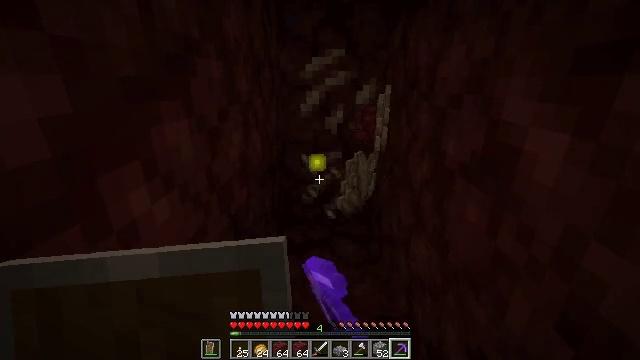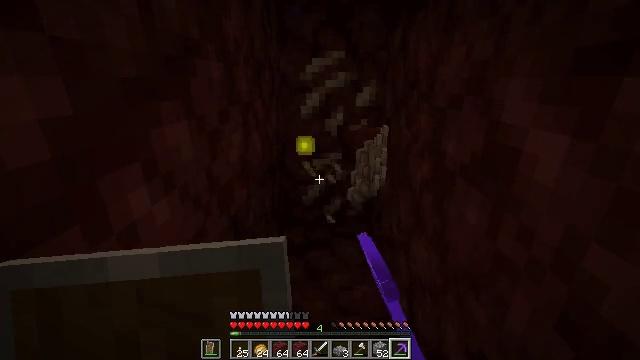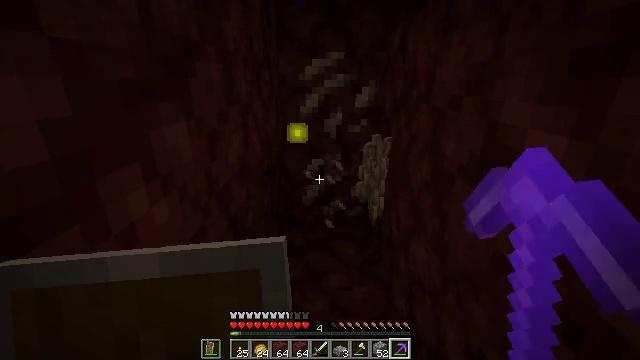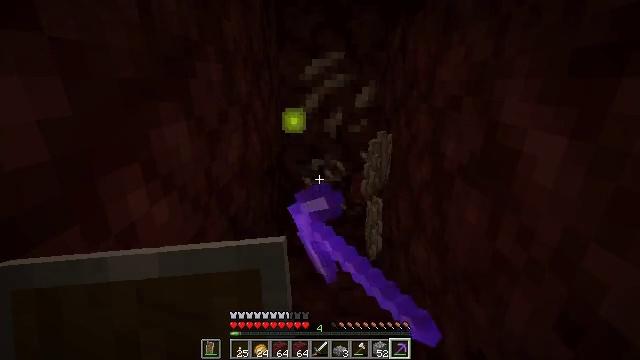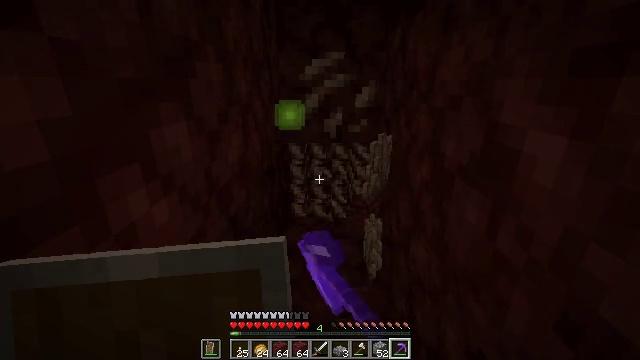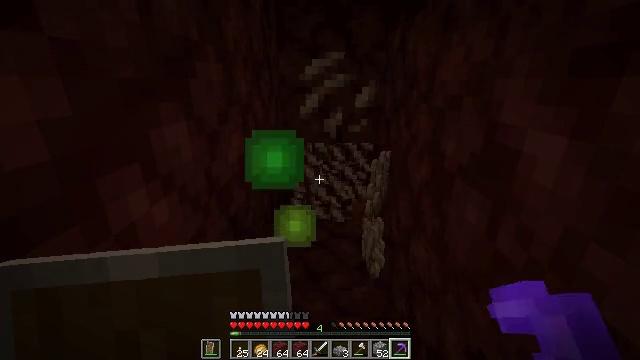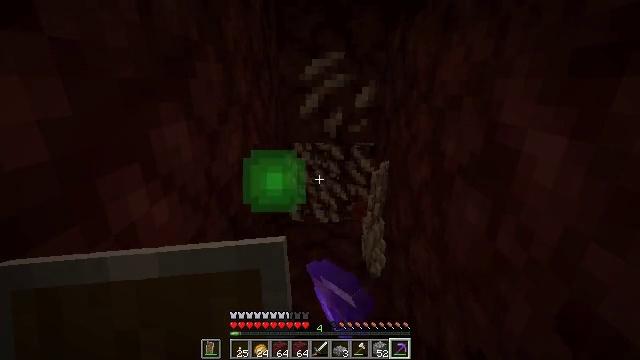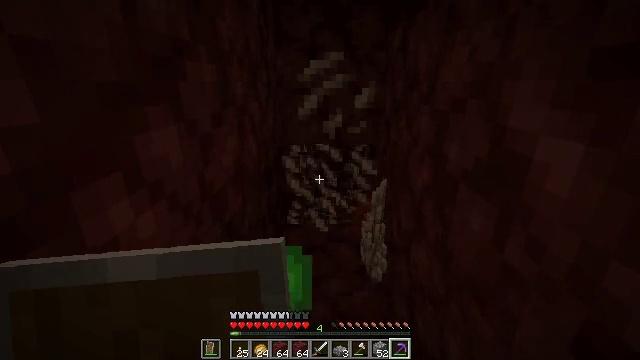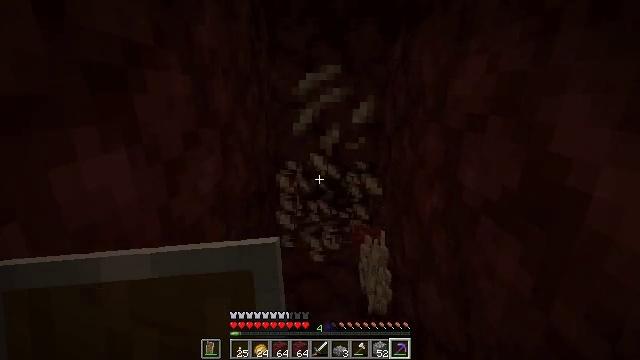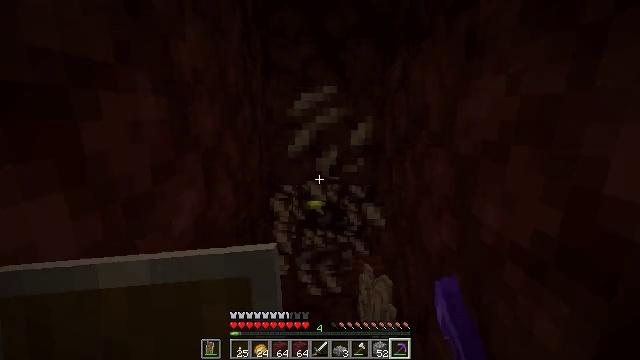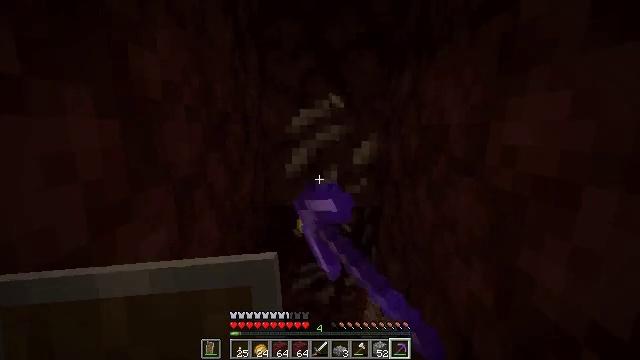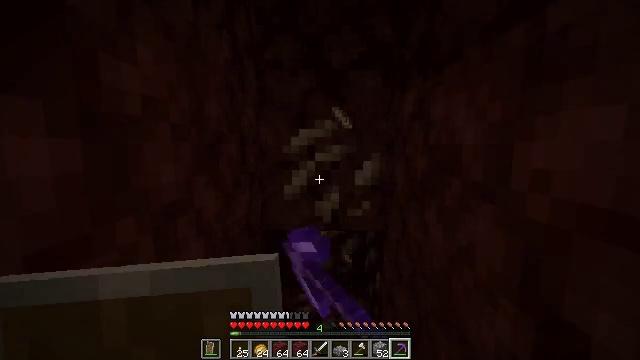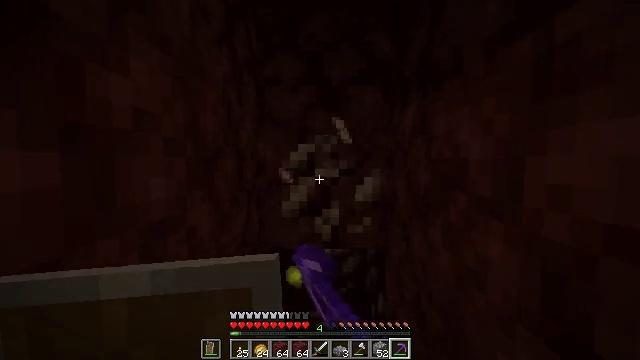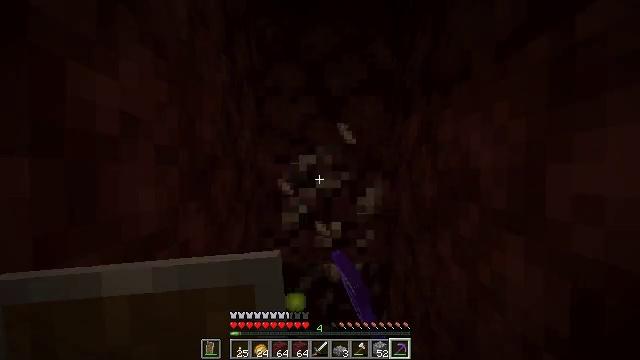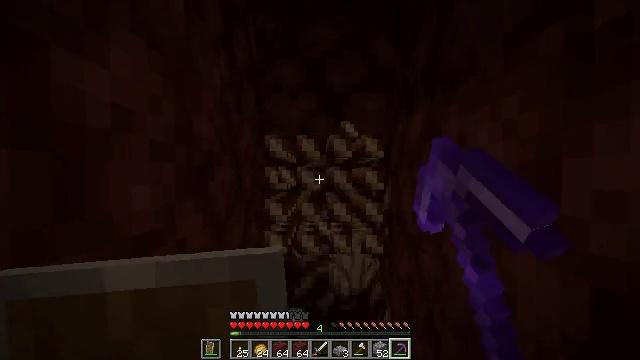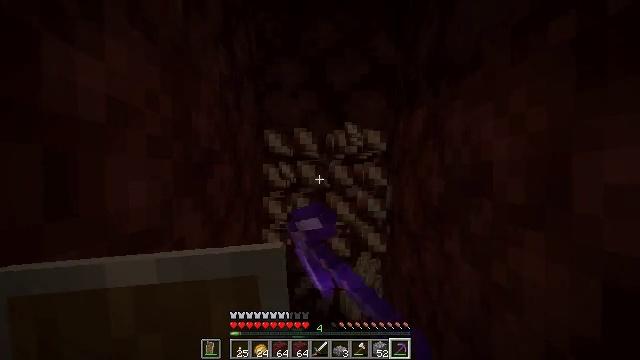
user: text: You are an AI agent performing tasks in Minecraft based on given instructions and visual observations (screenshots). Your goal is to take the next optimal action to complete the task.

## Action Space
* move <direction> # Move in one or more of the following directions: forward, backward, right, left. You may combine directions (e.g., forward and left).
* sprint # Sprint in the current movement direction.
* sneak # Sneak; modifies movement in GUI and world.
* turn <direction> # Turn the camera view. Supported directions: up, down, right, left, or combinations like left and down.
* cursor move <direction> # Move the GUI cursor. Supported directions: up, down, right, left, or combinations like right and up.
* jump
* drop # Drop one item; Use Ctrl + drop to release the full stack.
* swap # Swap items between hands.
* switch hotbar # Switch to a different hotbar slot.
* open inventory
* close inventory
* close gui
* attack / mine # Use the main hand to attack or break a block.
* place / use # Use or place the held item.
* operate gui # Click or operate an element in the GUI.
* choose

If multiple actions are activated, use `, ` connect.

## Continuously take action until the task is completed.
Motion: motion action
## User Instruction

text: Collect nether quartz from the ore block.
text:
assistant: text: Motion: attack / mine
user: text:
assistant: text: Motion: attack / mine
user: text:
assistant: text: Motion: attack / mine
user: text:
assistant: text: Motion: attack / mine
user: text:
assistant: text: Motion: attack / mine
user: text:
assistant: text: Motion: attack / mine
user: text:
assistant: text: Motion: move forward, attack / mine
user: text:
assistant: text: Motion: move forward, turn up, attack / mine
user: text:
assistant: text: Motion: move forward, turn up, attack / mine
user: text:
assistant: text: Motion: move forward, turn up, attack / mine
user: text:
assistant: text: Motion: turn up, attack / mine
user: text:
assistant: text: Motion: turn up, attack / mine
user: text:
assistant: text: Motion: turn up, attack / mine
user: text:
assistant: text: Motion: attack / mine
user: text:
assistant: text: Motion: attack / mine
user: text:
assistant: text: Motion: attack / mine
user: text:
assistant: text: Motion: attack / mine
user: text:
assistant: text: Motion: attack / mine
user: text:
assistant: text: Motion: attack / mine
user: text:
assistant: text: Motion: attack / mine
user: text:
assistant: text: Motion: attack / mine
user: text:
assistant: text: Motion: attack / mine
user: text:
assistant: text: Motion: turn down, attack / mine
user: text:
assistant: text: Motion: attack / mine
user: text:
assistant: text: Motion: attack / mine
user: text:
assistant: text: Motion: attack / mine
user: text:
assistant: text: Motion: attack / mine
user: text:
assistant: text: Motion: turn down, attack / mine
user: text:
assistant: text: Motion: turn down, attack / mine
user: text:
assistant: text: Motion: turn down, attack / mine